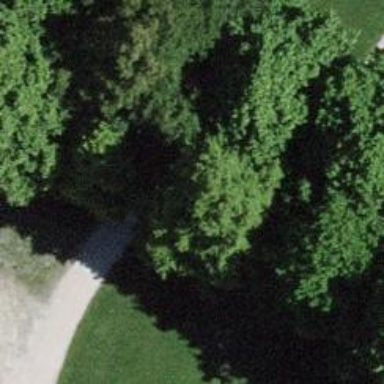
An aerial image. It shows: Footway with gravel surface.